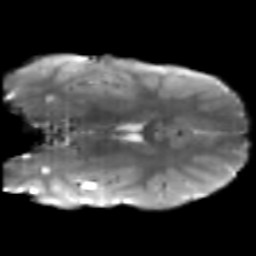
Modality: T2w
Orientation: coronal
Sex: male
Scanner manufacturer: siemens
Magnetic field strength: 3 T
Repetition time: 5 s
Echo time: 0.07 s